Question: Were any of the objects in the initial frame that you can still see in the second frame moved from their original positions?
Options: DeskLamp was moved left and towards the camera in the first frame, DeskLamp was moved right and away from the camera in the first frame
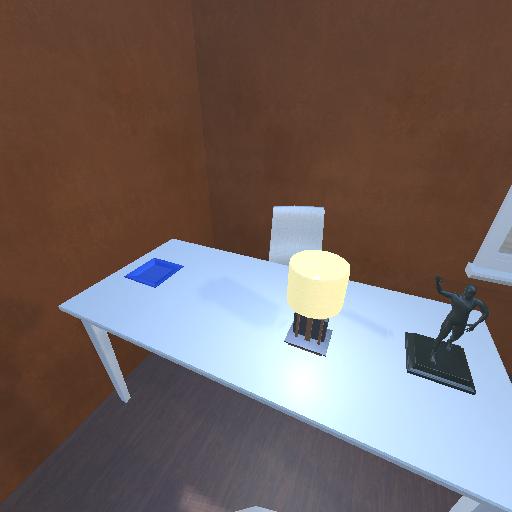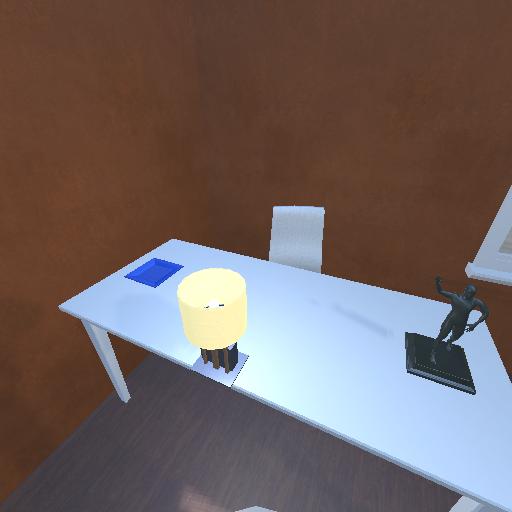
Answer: DeskLamp was moved left and towards the camera in the first frame